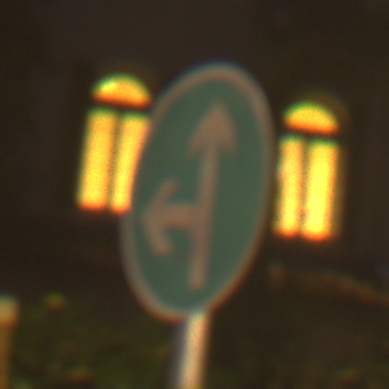
Verkehrszeichen: VorgeschriebeneFahrtrichtungGeradeausOderLinks
Umgebung: Outdoor, Urban
Tageszeit: Night
Wetter: Clear
Licht: Artificial
Jahreszeit: NotSpecified
Kontrast: HighContrast